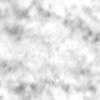
Label: no_change